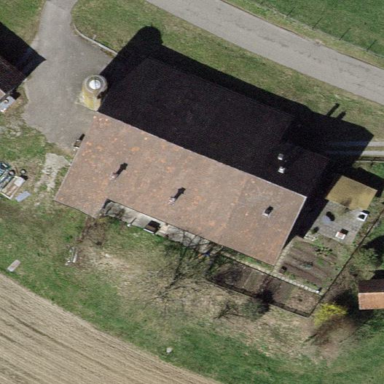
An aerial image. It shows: Farmyard in rural farm setting.